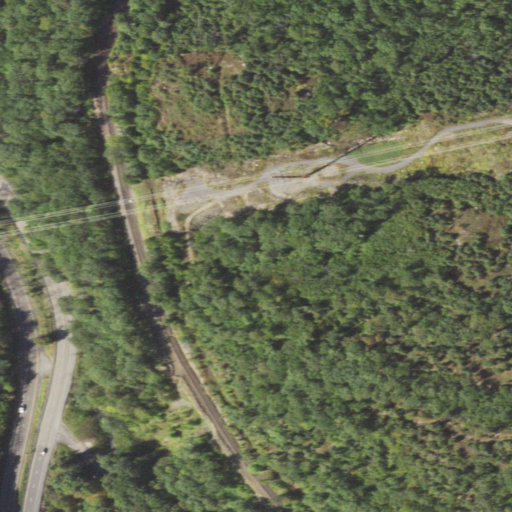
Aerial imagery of gap in Pennsylvania named Solomon Gap containing deciduous forest, open development, low intensity development, shrub, and medium intensity development